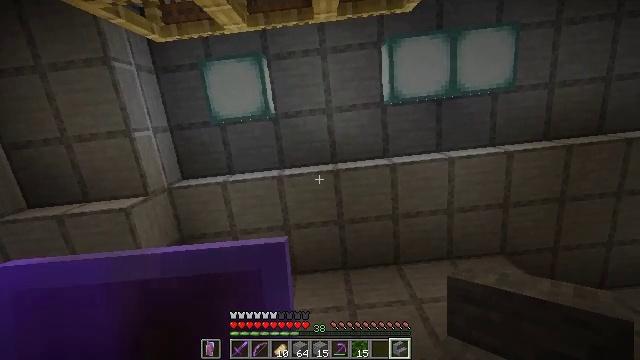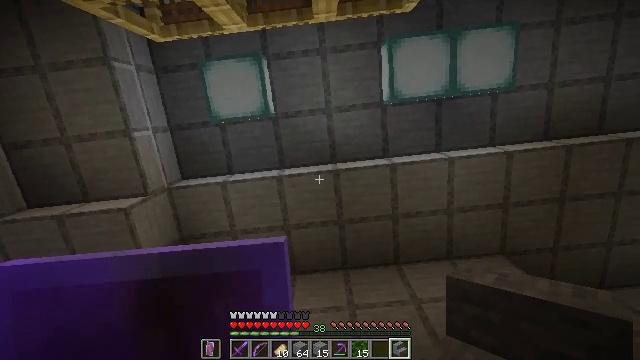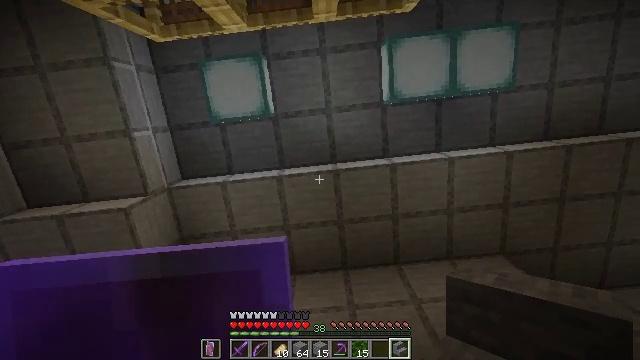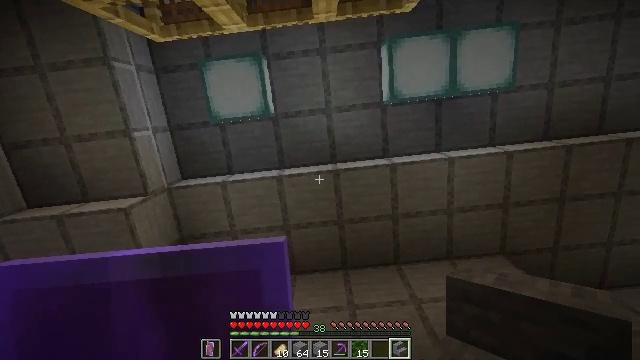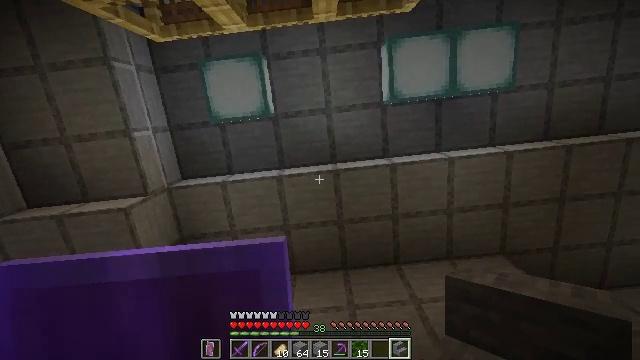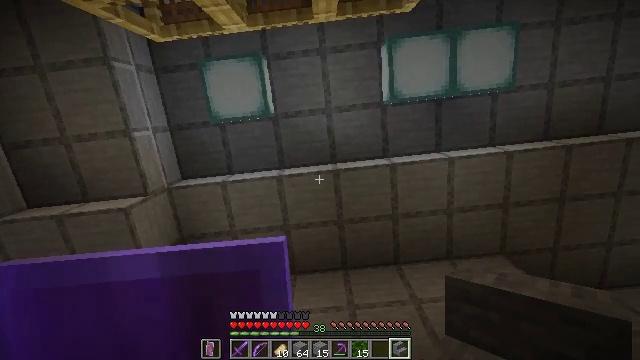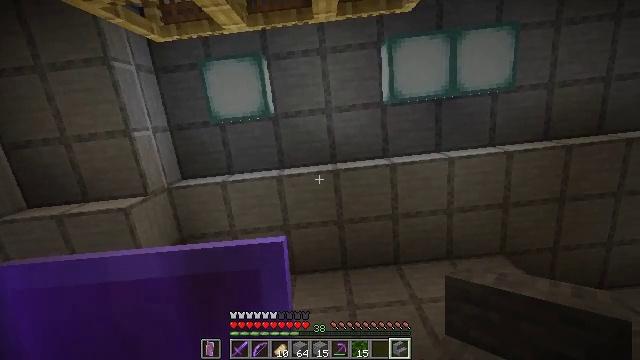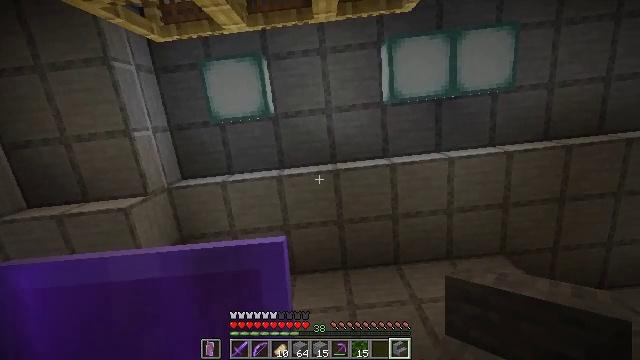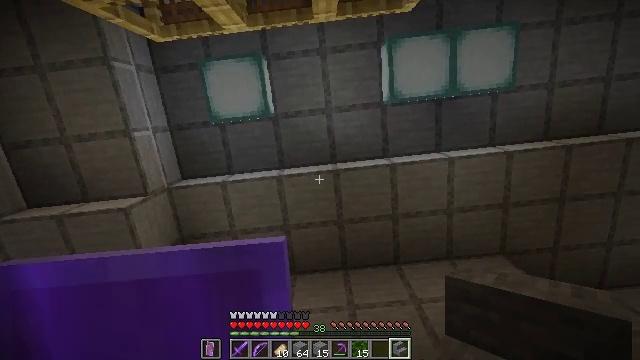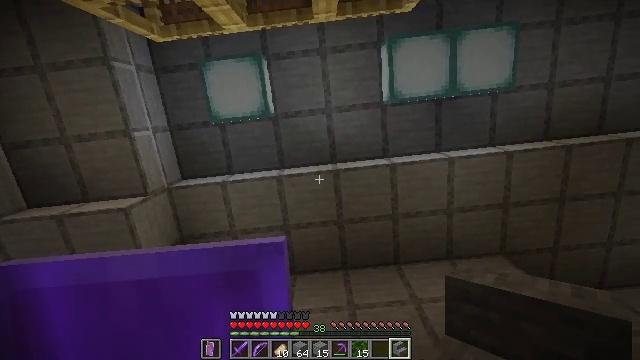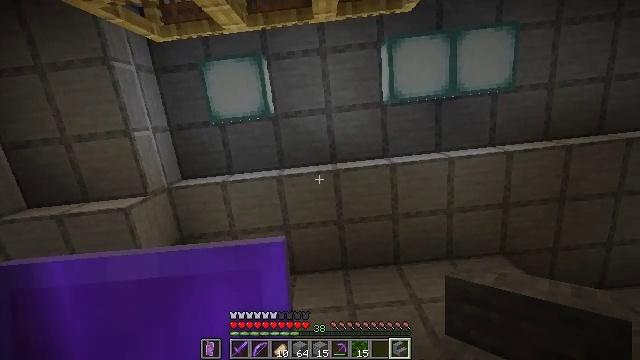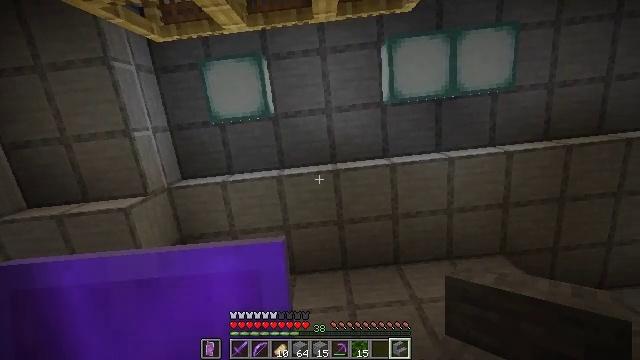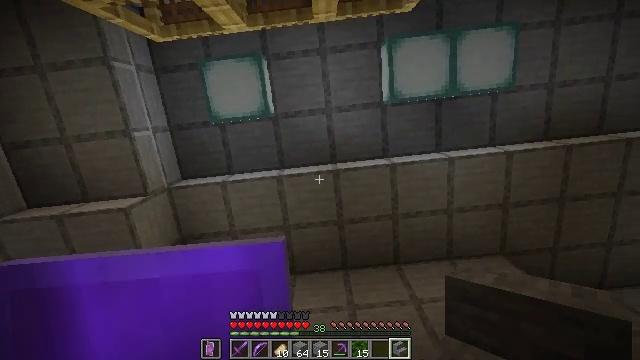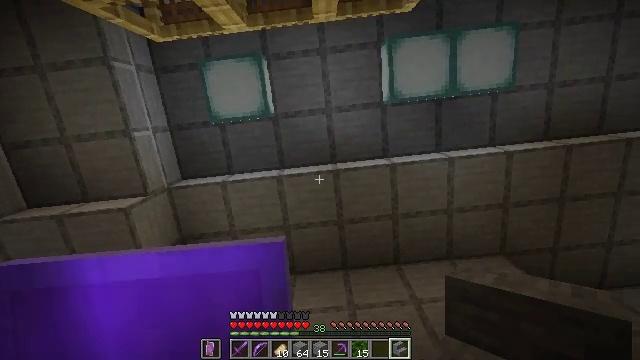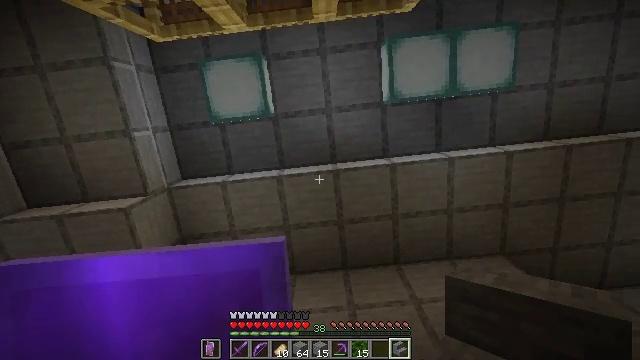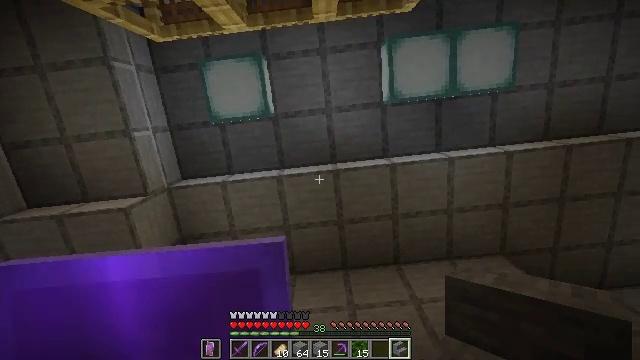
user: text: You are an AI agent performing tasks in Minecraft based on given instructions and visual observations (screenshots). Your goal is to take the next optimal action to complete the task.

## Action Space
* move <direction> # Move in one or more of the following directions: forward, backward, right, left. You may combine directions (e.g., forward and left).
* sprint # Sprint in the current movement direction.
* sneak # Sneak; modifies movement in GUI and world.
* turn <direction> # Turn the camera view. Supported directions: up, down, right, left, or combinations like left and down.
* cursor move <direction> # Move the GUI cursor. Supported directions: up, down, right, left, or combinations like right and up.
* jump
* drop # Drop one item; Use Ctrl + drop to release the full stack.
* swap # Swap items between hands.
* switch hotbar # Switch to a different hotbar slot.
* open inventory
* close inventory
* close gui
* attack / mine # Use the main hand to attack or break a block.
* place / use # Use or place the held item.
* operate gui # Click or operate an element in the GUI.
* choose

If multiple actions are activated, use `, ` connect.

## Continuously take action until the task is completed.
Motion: motion action
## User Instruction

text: Mine the sea lantern from the ocean monument.
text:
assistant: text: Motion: no_op
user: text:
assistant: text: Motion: no_op
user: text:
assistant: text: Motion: no_op
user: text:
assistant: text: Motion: no_op
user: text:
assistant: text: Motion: no_op
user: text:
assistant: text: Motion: no_op
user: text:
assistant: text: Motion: no_op
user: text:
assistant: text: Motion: no_op
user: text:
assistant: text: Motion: no_op
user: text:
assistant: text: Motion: no_op
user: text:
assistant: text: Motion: no_op
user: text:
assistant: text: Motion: no_op
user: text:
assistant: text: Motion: no_op
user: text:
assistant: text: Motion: no_op
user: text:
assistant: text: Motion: no_op
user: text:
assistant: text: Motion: move right
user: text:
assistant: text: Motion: move right
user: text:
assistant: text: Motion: move right
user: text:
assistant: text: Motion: move right
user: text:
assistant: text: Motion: move right
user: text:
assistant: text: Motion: move right
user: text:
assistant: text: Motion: move right
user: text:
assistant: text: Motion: move right
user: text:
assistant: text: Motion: move right
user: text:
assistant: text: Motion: move right
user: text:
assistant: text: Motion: move right
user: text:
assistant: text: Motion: move right
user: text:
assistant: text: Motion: no_op
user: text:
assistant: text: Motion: no_op
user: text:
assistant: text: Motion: no_op